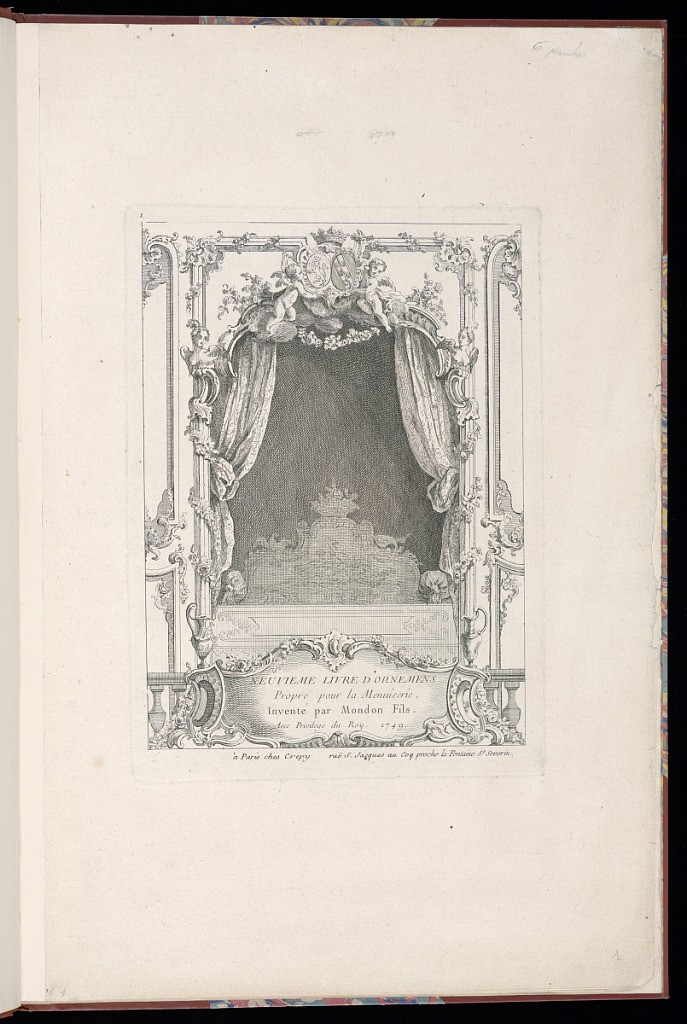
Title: Title Page
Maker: Jean Mondon, French, fl. 1736 – 1745
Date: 1749
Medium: Etching and engraving on laid paper
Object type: Print
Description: Title page from a series of six ornament prints featuring designs for boiseries (paneling) to be used in the decoration of chimney pieces, overmantels, overdoor paintings, and doors with rococo ornament and motifs. The title is lettered in a cartouche in the lower center, with a balustrade behind, framed by ‘rocaille' motifs, c-scrolls, s-scrolls, scrolling leaves (rinceaux), festoons of flowers and two ewers. Behind the balustrade, a design for a bed in a niche framed by carved paneling (boisieries), and a curtain drawn back. The bed features an ornate headboard with putti, birds, and a basket of flowers. The arched niche is topped with winged putti holding crowned heraldic shields or escutcheon, with winged female busts below, on either side. The paneling features rocaille motifs, shells, c-scrolls, scrolling leaves (rinceaux), fluting and festoons of flowers. The plate is numbered and dated.